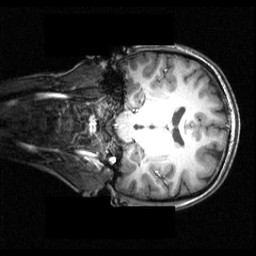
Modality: T1w
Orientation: coronal
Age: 18
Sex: female
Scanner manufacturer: siemens
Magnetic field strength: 3.951 T
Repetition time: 1.5 s
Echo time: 0.00335 s